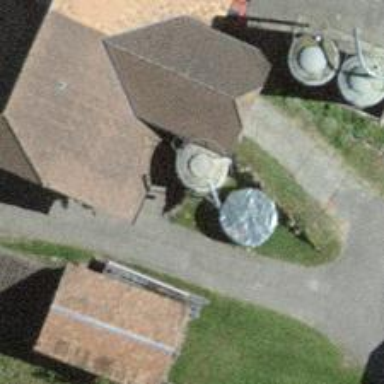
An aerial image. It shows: Silo.